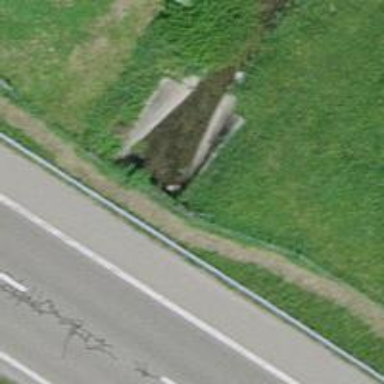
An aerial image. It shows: Tunnel with drain waterway.